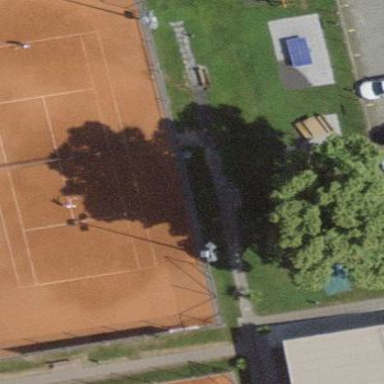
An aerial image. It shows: Tennis court on the leisure land pitch.